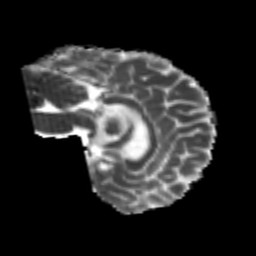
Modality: MD
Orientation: sagittal
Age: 21
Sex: female
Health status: healthy
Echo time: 0.074 s